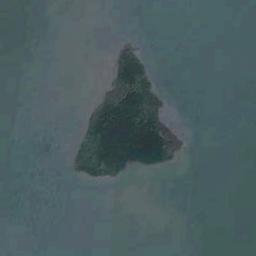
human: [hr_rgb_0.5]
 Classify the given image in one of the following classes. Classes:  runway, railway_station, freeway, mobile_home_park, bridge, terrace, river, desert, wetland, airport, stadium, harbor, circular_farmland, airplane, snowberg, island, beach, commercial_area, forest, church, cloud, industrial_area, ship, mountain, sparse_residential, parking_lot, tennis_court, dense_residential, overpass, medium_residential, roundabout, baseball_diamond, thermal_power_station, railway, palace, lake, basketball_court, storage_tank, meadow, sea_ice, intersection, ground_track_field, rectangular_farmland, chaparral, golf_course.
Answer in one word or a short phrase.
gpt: island